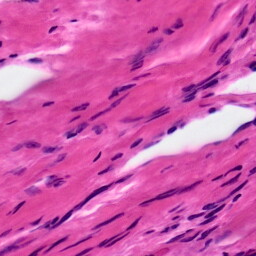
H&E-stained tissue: Ovarian